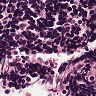
Metastatic tissue present: no